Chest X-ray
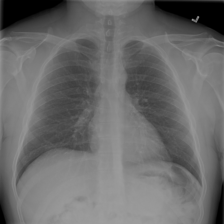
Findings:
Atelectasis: negative
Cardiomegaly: negative
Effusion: negative
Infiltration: negative
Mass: negative
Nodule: negative
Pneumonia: negative
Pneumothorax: negative
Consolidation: negative
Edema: negative
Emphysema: negative
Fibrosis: negative
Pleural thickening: negative
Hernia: negative